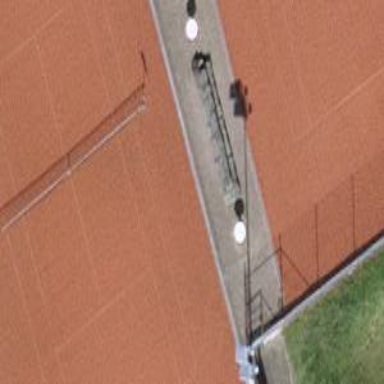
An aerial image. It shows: Tennis court on the leisure land pitch.